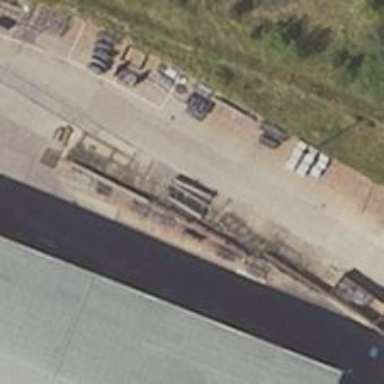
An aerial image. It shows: Abandoned railway yard is depicted.